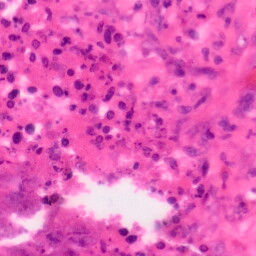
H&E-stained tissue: Colon